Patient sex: M
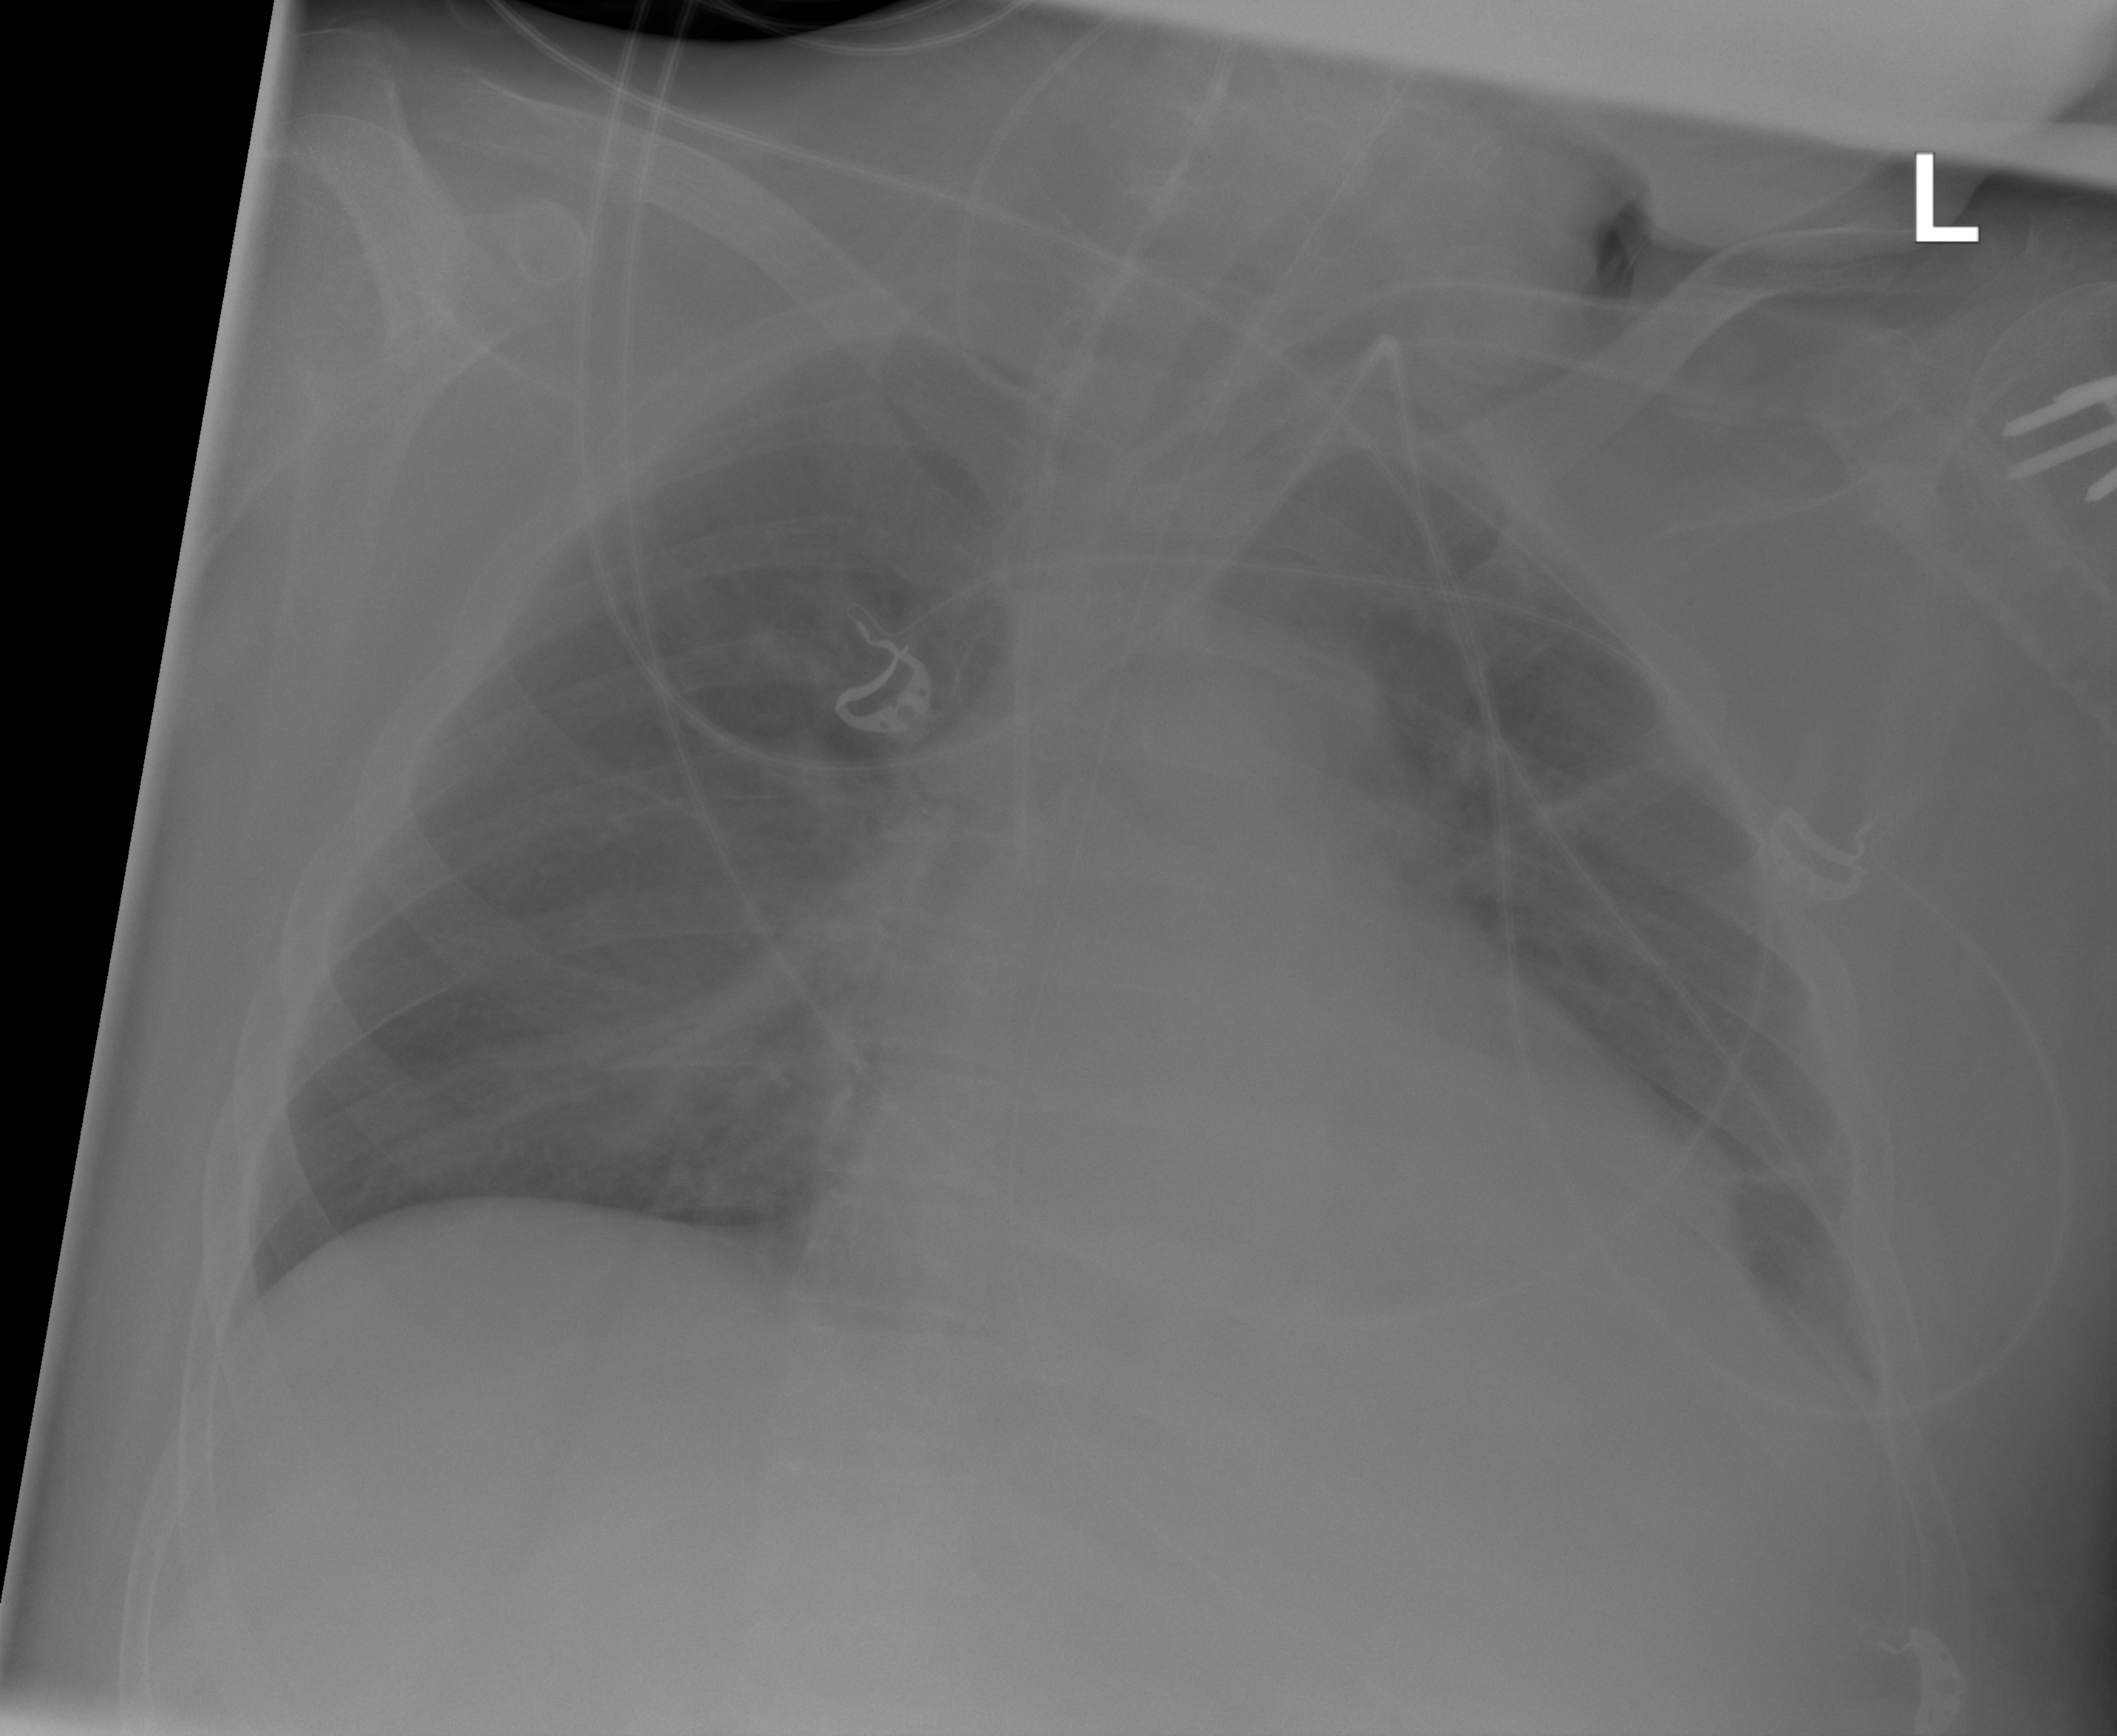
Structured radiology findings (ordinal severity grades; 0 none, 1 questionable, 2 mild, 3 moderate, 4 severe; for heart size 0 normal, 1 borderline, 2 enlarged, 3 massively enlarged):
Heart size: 2
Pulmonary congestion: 0
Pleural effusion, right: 0
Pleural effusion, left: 2
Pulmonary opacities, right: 0
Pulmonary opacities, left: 0
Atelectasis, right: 0
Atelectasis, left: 2